Question: I have used gem for paginating index page of my test_app. It just shows the auctions listed and corresponding to each auction there is Edit, Destroy functionalities. My pagination is working good. I have 6 auctions in total listed in a table manner and as I put per_page = 2, 3 pages are there. But when I edit & Update the Auction in page 2 or 3, it just goes to 1st page after update action. I want that to stay on the same page.
My View - Index.html.erb
'''
<h1>Listing auctions</h1>
<table>
<tr>
<th>Name</th>
<th>Category</th>
<th>Item</th>
<th></th>
<th></th>
<th></th>
</tr>
<% @auctions.each do |auction| %>
<tr>
<td><%= auction.name %></td>
<td><%= auction.category %></td>
<td><%= auction.item_id %></td>
<td><%= link_to 'Show', auction %></td>
<td><%= link_to 'Edit', edit_auction_path(auction) %></td>
<td><%= link_to 'Destroy', auction, method: :delete, data: { confirm: 'Are you sure?' } %></td>
</tr>
<% end %>
</table>
<br />
<%= will_paginate @auctions %>
<%= link_to 'New Auction', new_auction_path %>
<%= link_to 'Back to Home', home_path %>
'''
My Model - Auction.rb
'''
class Auction < ActiveRecord::Base
attr_accessible :name, :category, :item_id
self.per_page = 2
end
'''
My Controller - auctions_controller.rb
'''
class AuctionsController < ApplicationController
# GET /auctions
# GET /auctions.json
def index
@auctions = Auction.paginate(:page => params[:page])#pagination for Index
#@posts = Post.paginate(:page => params[:page])
respond_to do |format|
format.html # index.html.erb
format.json { render json: @auctions }
end
end
# GET /auctions/1
# GET /auctions/1.json
def show
@auction = Auction.find(params[:id])
respond_to do |format|
format.html # show.html.erb
format.json { render json: @auction }
end
end
# GET /auctions/new
# GET /auctions/new.json
def new
@auction = Auction.new
respond_to do |format|
format.html # new.html.erb
format.json { render json: @auction }
end
end
# GET /auctions/1/edit
def edit
@auction = Auction.find(params[:id])
end
# POST /auctions
# POST /auctions.json
def create
@auction = Auction.new(params[:auction])
respond_to do |format|
if @auction.save
format.html { redirect_to @auction, notice: 'Auction was successfully created.' }
format.json { render json: @auction, status: :created, location: @auction }
else
format.html { render action: "new" }
format.json { render json: @auction.errors, status: :unprocessable_entity }
end
end
end
# PUT /auctions/1
# PUT /auctions/1.json
def update
@auction = Auction.find(params[:id])
respond_to do |format|
if @auction.update_attributes(params[:auction])
format.html { redirect_to @auction, notice: 'Auction was successfully updated.' }
format.json { head :no_content }
else
format.html { render action: "edit" }
format.json { render json: @auction.errors, status: :unprocessable_entity }
end
end
end
# DELETE /auctions/1
# DELETE /auctions/1.json
def destroy
@auction = Auction.find(params[:id])
@auction.destroy
respond_to do |format|
format.html { redirect_to auctions_url }
format.json { head :no_content }
end
end
end
'''

Please suggest a solution. Thank you.
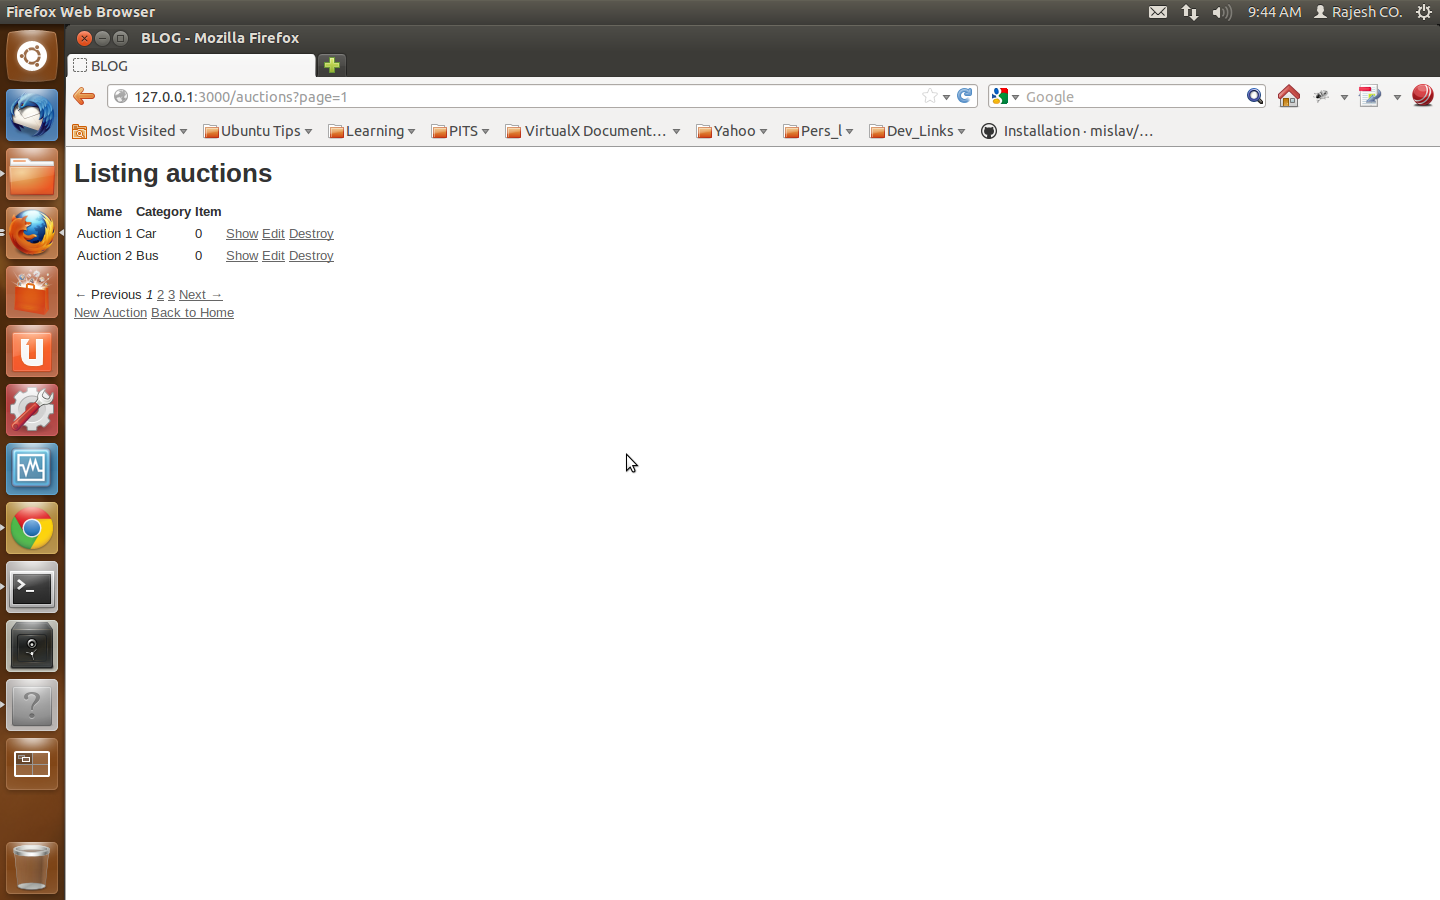
Answer: In your 'update' action, you have the auction id, there you can calculate the expected page no. accordingly and use
'redirect_to @auction,:page=>page_no'
or otherwise you would have to send the 'page' parameter to the edit page from the show(when edit link is clicked) and then to the update action to use that page no to redirect